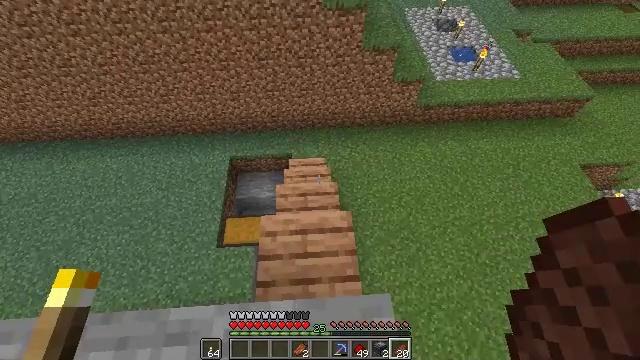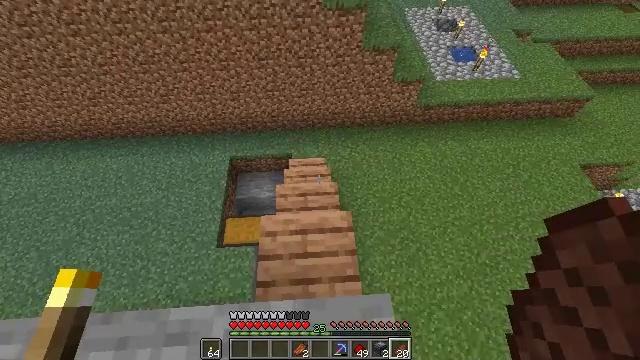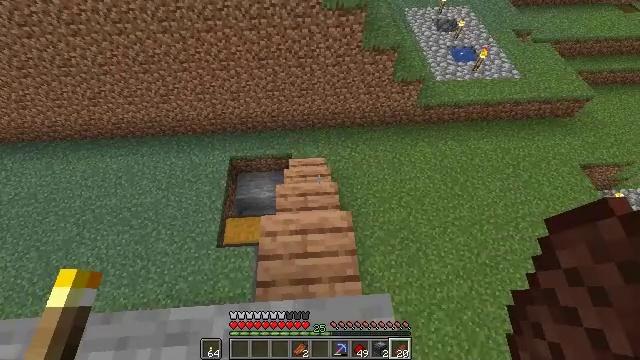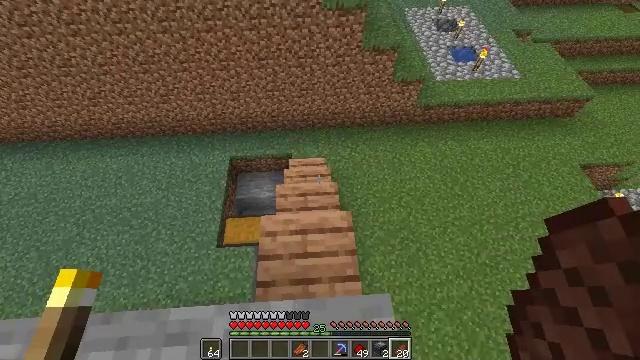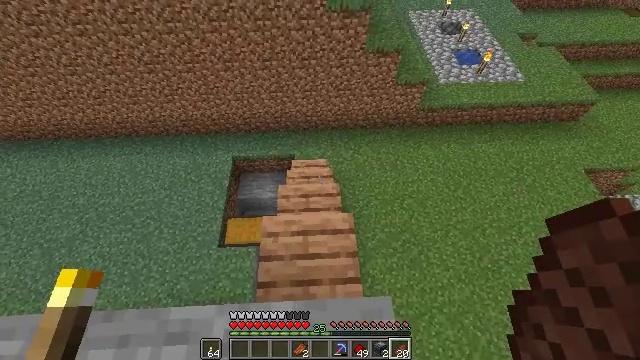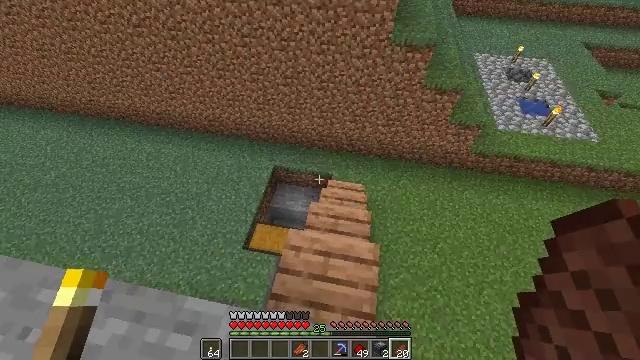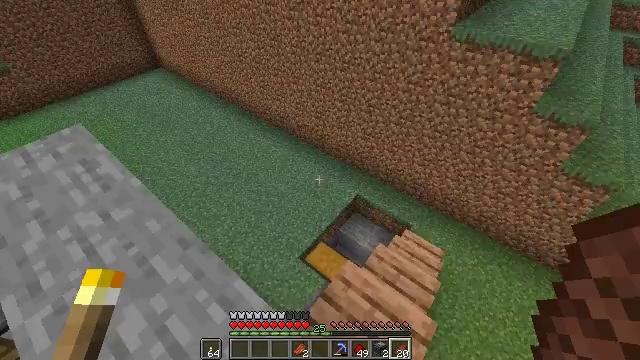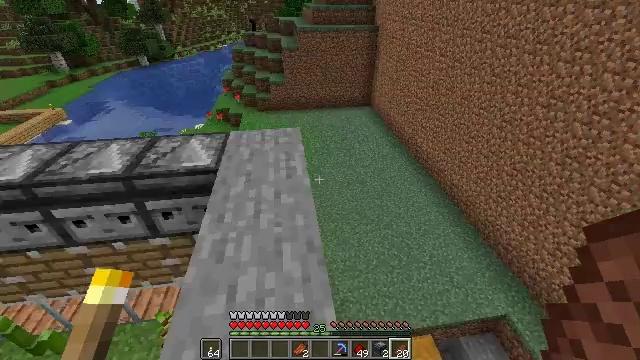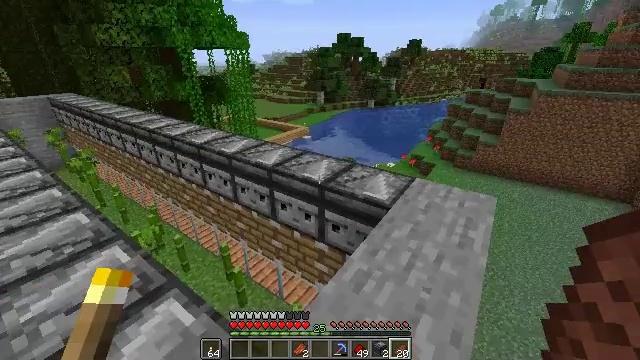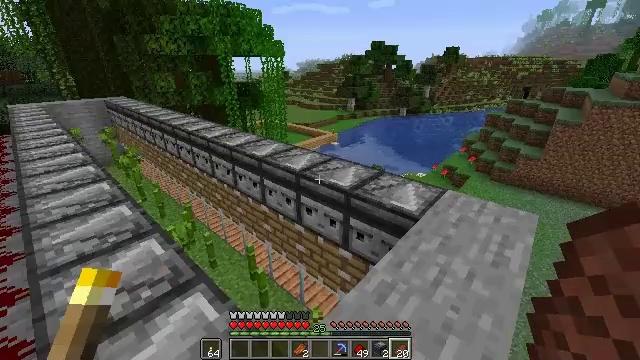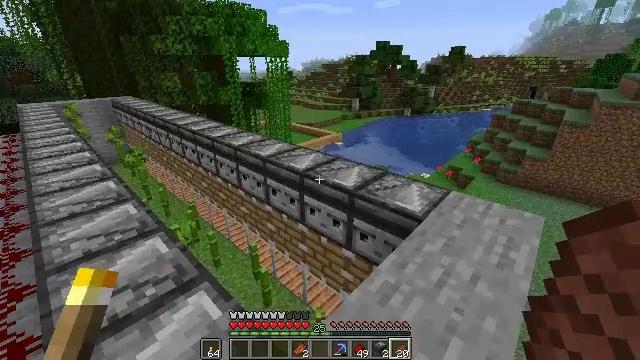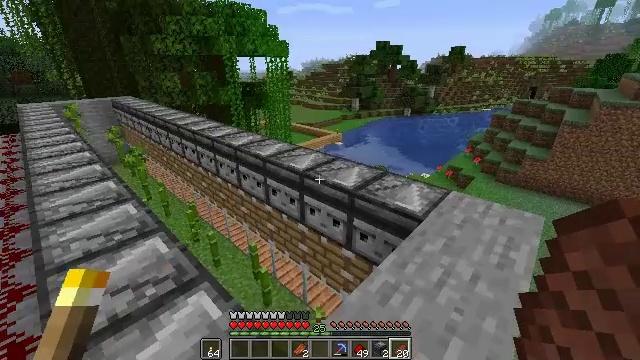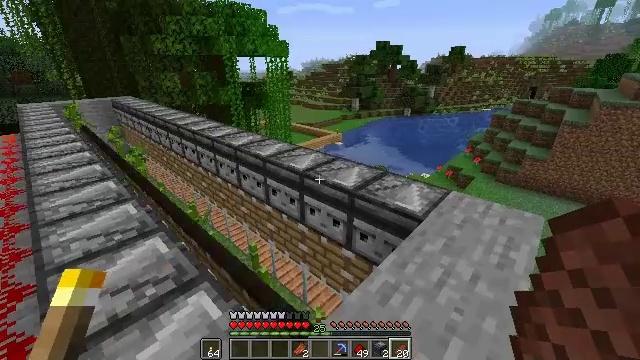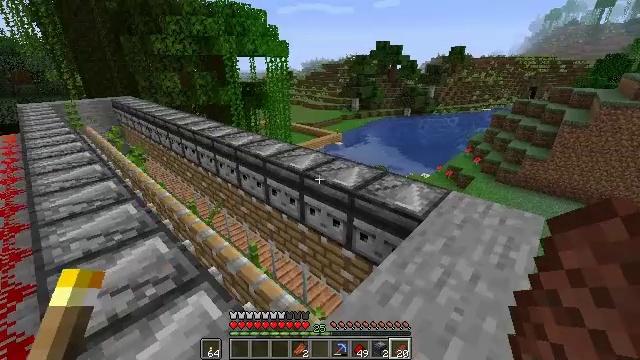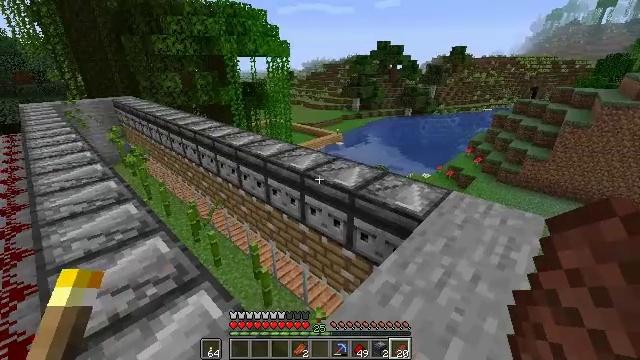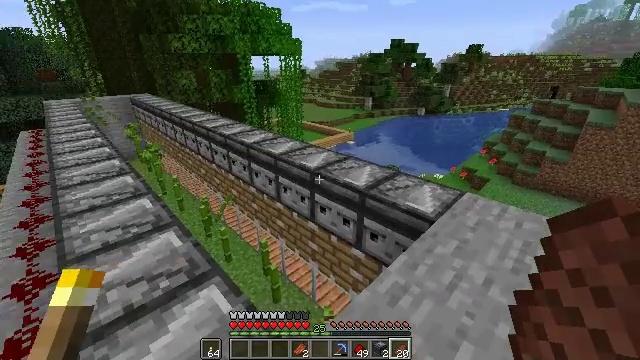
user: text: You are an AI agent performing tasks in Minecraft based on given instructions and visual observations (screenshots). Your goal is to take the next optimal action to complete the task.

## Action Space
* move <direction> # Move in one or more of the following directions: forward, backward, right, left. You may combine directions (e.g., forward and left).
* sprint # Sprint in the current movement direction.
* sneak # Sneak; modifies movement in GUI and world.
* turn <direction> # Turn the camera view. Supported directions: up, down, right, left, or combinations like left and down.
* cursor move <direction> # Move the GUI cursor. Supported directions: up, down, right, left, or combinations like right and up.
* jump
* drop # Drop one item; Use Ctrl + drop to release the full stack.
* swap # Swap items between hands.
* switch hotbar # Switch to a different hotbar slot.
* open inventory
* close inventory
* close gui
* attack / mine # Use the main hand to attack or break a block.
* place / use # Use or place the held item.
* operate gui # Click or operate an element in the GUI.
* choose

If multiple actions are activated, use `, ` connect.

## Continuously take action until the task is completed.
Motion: motion action
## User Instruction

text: Craft a black carpet from black wool in the crafting table.
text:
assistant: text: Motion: no_op
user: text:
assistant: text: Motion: no_op
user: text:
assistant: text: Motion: no_op
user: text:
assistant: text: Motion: no_op
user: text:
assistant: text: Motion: turn left and up
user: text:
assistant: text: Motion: turn left and up
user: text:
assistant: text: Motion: turn left and up
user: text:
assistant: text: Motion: turn left and up
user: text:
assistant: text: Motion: turn left and up
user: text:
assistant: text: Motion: no_op
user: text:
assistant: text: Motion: no_op
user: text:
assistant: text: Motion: no_op
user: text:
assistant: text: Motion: no_op
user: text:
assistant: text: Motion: no_op
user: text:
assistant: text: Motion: turn left
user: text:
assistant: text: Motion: turn left
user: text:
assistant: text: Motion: turn left and down
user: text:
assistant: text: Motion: turn left
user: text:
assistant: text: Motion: no_op
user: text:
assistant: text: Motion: no_op
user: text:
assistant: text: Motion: no_op
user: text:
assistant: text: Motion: no_op
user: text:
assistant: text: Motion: no_op
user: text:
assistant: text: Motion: no_op
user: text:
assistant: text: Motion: no_op
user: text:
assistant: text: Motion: no_op
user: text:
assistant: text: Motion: no_op
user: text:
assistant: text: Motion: no_op
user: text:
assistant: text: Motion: no_op
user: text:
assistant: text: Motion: no_op